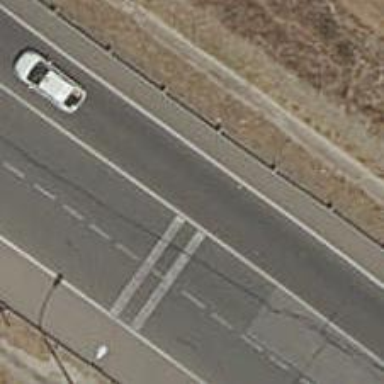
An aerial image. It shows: Tertiary road.